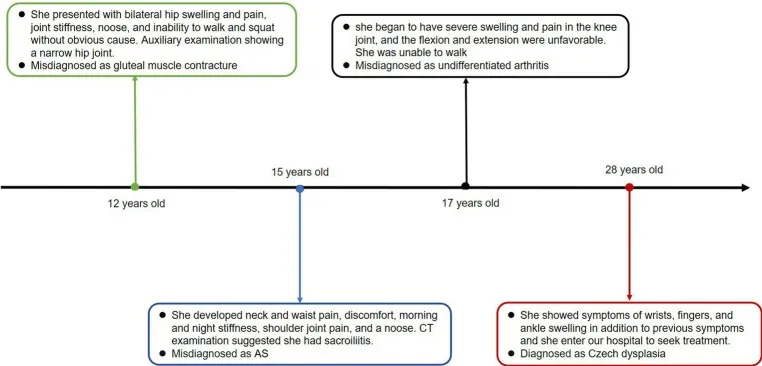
Timeline of the case report.
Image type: chart (chart)